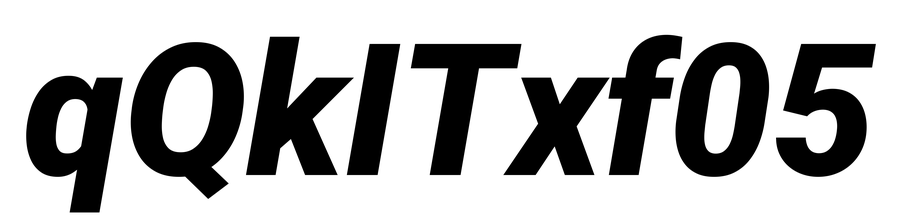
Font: Roboto-Italic_Black_Italic